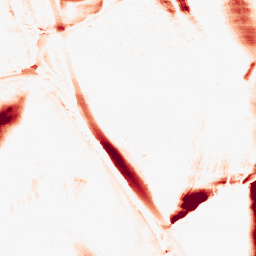
Category: morphological
Decomposition family: morphological_ellipse
Decomposition parameters: operation: opening
width: 10
height: 50
Upsampling method: quintic
Upsampling parameters: scale: 4
Upsampling scale: 4